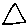
Label: triangle